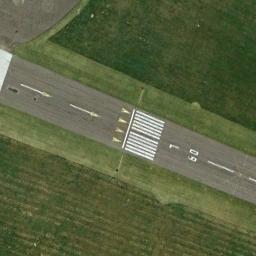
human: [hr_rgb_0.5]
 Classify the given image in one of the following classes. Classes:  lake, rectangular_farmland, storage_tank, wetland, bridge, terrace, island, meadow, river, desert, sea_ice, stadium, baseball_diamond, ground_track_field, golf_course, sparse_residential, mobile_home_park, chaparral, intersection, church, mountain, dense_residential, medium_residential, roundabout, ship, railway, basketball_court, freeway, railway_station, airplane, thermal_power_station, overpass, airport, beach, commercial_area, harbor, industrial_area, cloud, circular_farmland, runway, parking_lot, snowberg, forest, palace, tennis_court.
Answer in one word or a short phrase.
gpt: runway